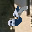
Label: 5